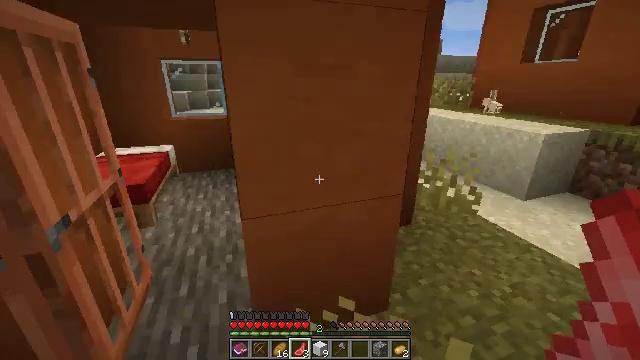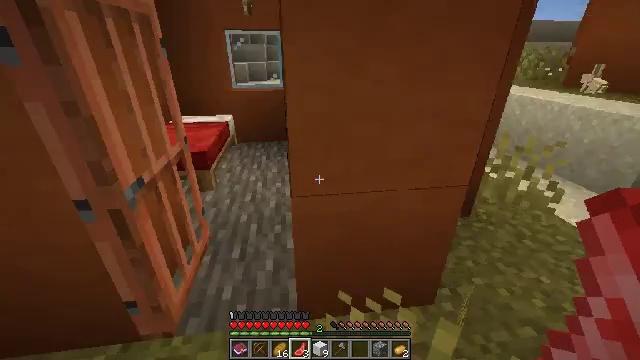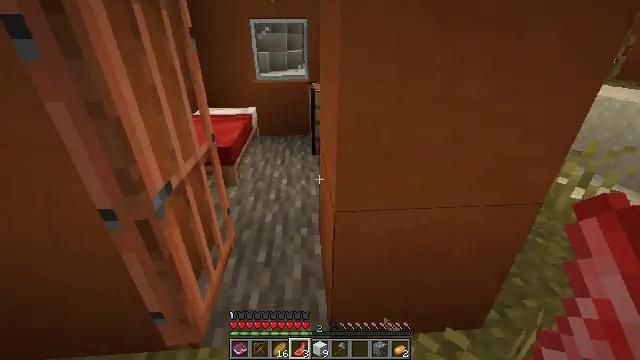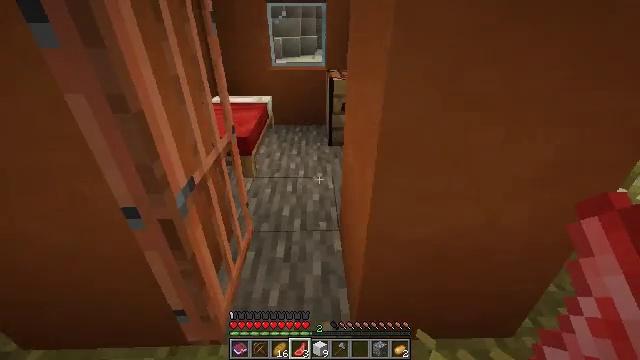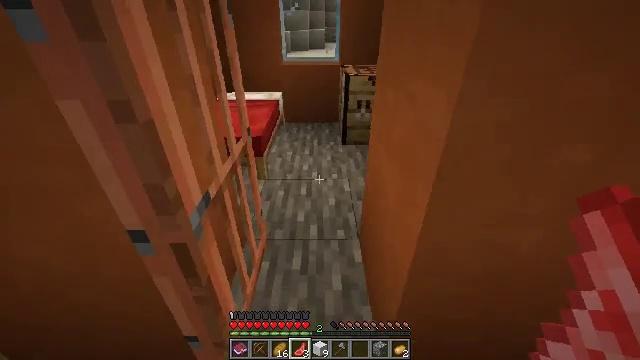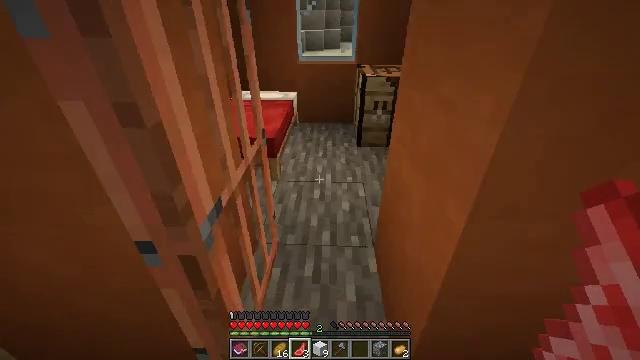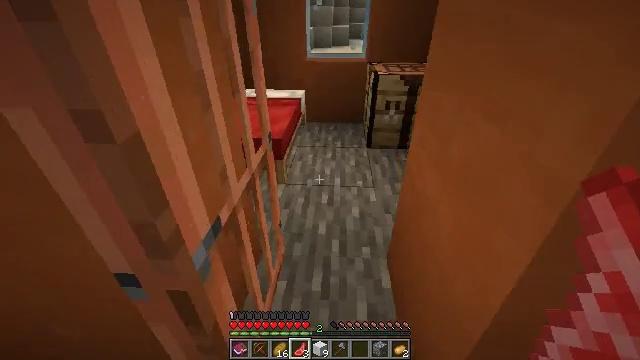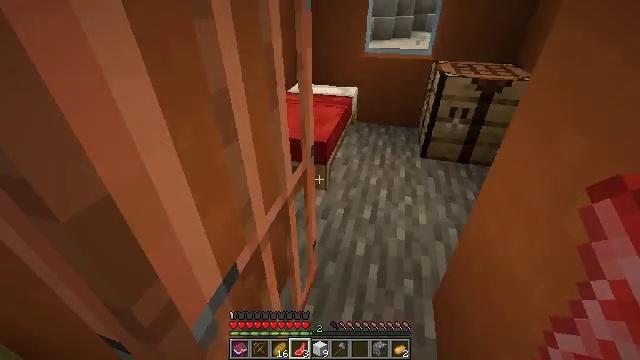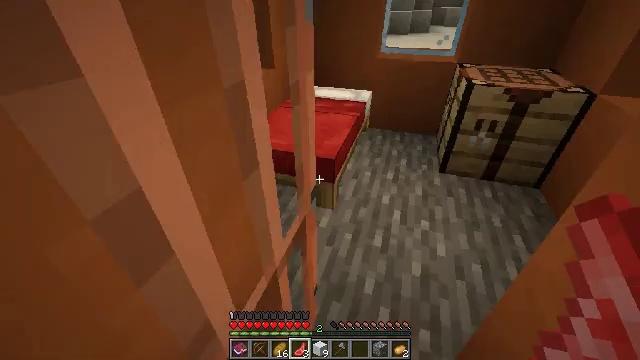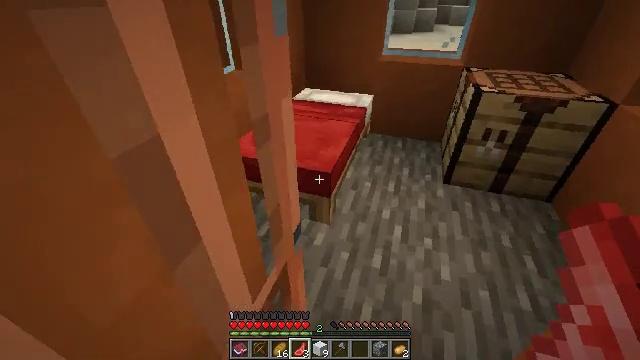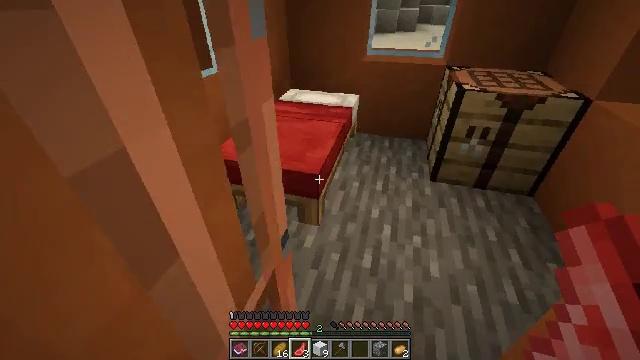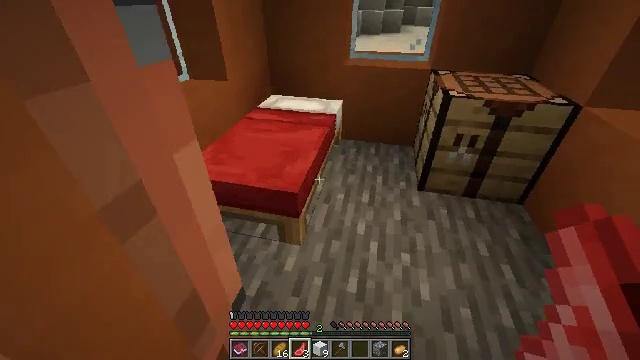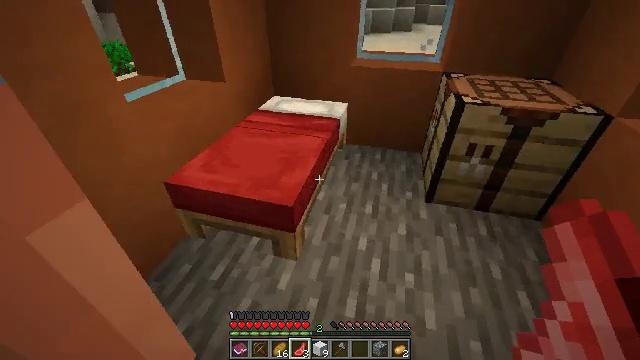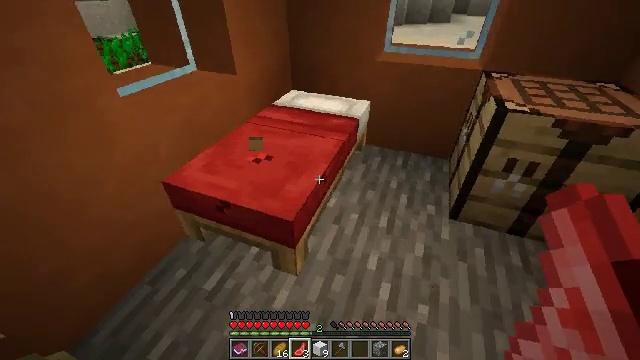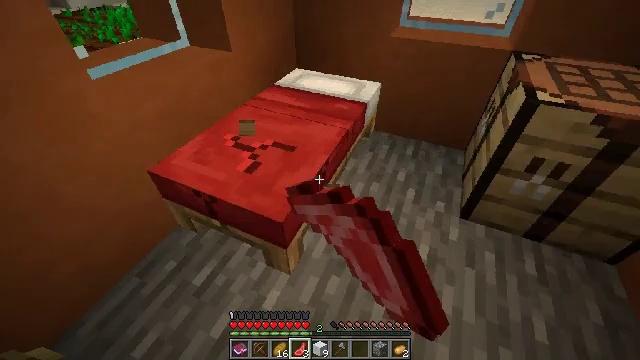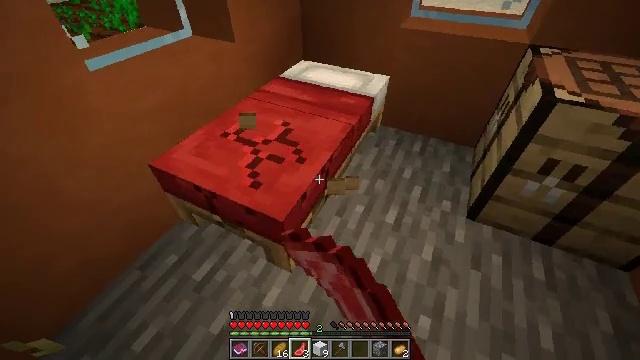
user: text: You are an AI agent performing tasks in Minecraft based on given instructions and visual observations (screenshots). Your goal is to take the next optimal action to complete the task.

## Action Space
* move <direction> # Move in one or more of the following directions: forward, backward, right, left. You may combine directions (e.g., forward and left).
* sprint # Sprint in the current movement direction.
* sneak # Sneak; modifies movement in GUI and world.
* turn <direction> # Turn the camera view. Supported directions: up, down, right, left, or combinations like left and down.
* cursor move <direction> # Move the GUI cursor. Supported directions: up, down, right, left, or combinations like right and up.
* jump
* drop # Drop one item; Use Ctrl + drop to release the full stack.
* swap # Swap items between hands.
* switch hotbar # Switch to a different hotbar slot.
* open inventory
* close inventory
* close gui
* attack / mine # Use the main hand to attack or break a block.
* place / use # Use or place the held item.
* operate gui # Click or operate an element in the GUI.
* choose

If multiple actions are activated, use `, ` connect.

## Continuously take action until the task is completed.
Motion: motion action
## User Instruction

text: Collect the red bed into your inventory.
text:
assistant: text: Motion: move forward and move left, turn left and down
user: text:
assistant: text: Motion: move forward and move left, turn left and down
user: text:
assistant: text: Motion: move forward and move left, turn left and down
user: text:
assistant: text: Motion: move forward, turn left and down
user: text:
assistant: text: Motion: move forward, turn left
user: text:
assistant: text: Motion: move forward, turn left
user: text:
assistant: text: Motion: move forward, turn left and down
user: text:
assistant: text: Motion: move forward, turn left and down
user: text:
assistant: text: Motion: move forward
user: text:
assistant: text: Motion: move forward, turn right
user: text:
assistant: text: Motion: move forward, turn right
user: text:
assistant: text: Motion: move forward, turn left
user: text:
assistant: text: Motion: move forward, turn left and down, attack / mine
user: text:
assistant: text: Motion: turn left and down, attack / mine
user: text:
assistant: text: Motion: turn left and down, attack / mine
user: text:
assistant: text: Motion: turn left and down, attack / mine
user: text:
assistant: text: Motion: attack / mine
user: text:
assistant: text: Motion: turn up, attack / mine
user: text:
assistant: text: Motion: attack / mine
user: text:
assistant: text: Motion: attack / mine
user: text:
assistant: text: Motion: attack / mine
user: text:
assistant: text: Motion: attack / mine
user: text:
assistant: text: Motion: attack / mine